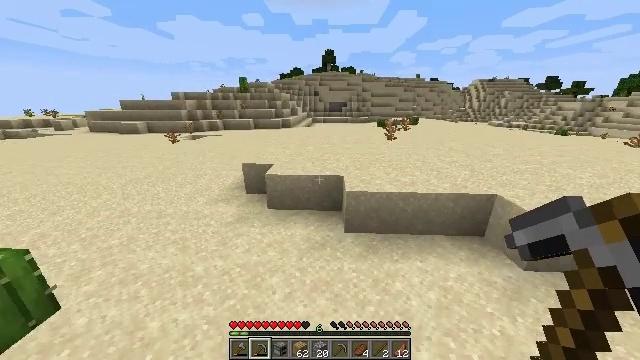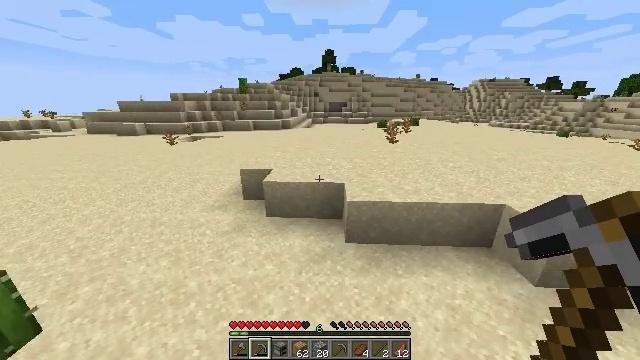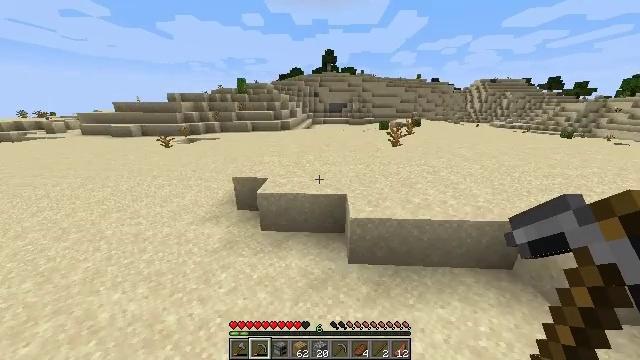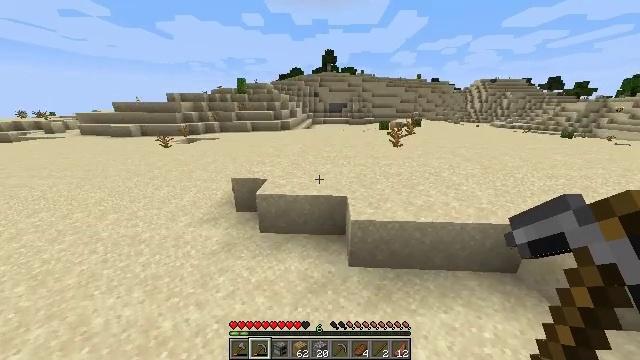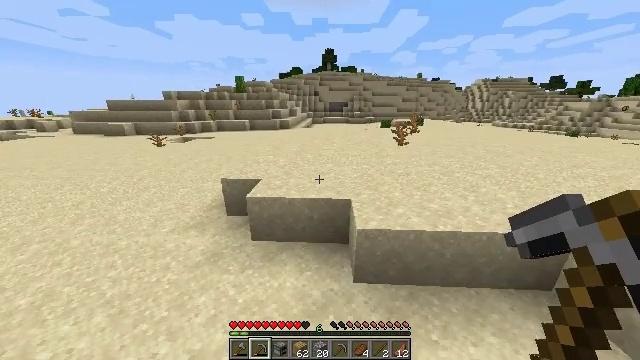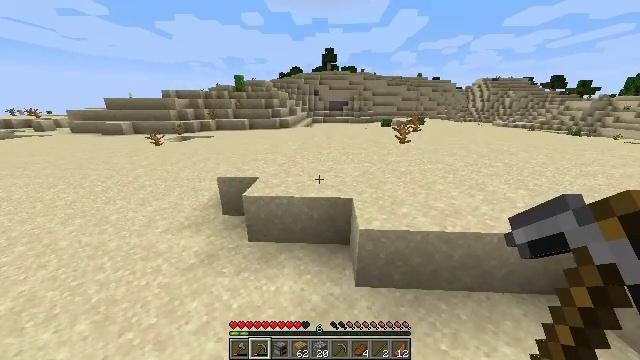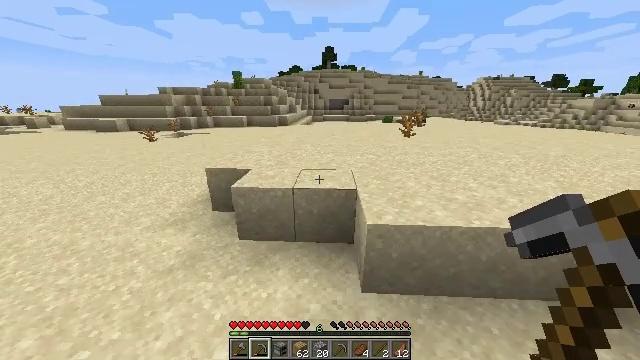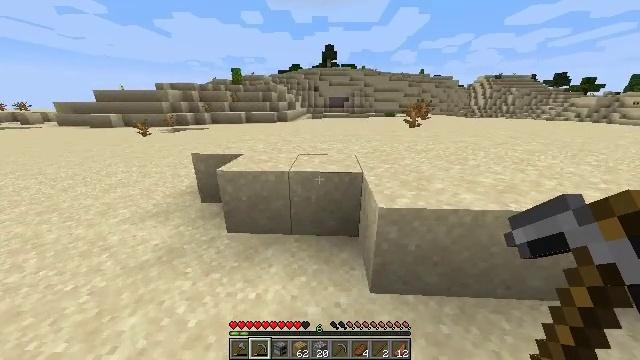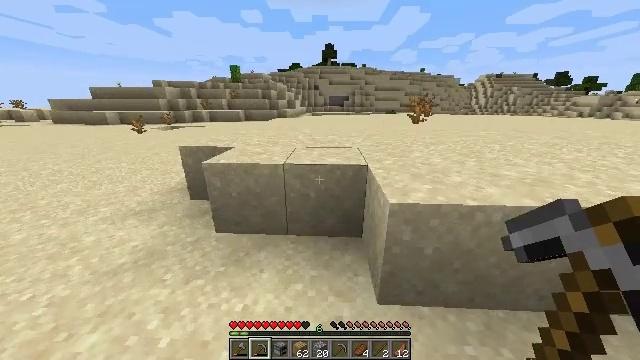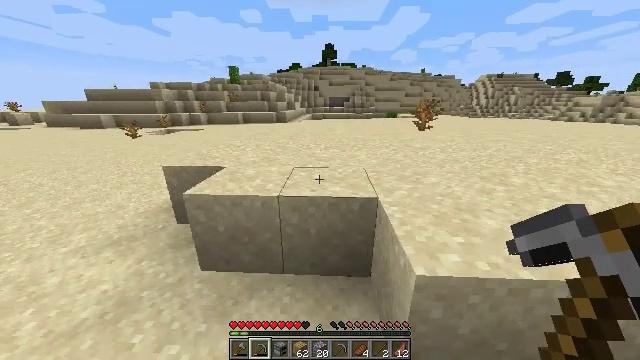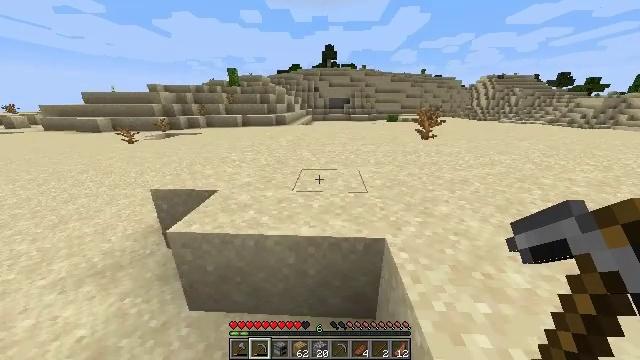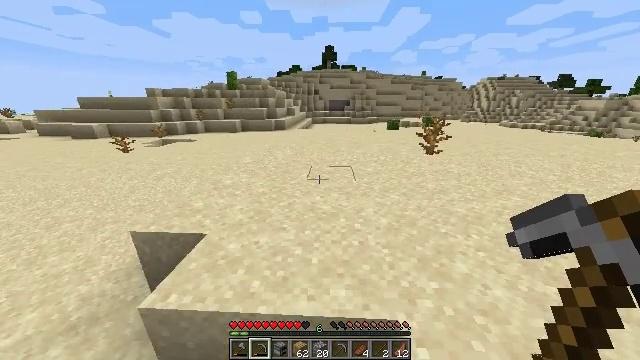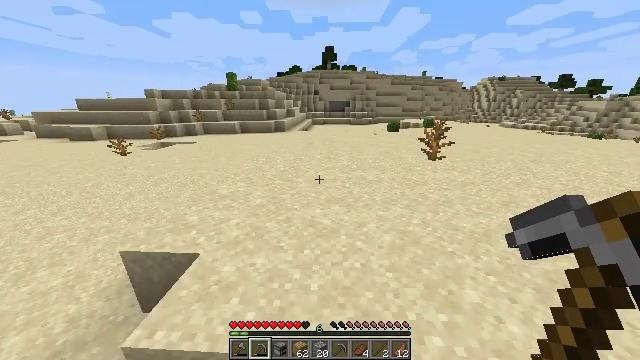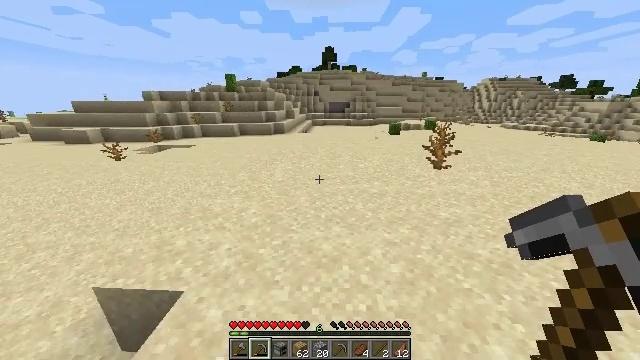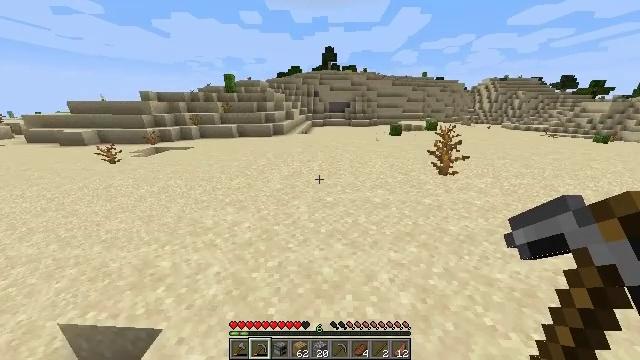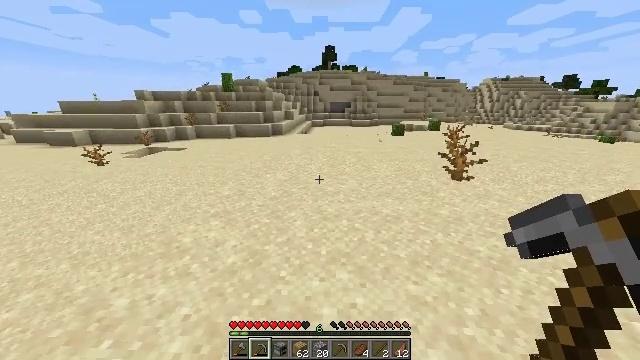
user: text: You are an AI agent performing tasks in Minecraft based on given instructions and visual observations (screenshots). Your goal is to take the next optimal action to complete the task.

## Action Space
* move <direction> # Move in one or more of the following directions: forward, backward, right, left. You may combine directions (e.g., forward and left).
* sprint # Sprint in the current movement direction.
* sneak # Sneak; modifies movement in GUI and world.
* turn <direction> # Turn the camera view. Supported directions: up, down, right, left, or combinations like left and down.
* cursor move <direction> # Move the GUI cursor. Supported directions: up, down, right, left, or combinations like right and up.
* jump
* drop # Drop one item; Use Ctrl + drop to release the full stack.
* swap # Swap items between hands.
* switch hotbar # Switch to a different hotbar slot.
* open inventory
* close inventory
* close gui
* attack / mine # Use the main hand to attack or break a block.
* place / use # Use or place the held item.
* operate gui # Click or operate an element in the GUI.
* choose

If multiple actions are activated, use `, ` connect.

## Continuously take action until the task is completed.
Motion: motion action
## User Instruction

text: Mine the dead bush in the desert.
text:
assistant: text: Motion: move forward, sprint, jump
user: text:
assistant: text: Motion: move forward, sprint, jump
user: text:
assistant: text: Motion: move forward, sprint, jump
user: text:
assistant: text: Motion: move forward, sprint, jump
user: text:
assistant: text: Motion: move forward, sprint, jump
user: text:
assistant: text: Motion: move forward, sprint, jump
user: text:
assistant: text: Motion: move forward, sprint, jump
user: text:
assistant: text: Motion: move forward, sprint, jump
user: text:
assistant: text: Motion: move forward, sprint, jump
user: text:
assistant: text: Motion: move forward, sprint, jump
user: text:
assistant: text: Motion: move forward, sprint, jump
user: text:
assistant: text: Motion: move forward, sprint, jump
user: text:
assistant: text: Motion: move forward, sprint, jump
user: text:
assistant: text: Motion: move forward, sprint, jump
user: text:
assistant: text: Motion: move forward, sprint, jump
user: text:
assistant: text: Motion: move forward, sprint, jump
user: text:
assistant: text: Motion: move forward, sprint, jump
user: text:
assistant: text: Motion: move forward, sprint, jump
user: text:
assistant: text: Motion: move forward, sprint, jump
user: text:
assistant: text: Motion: move forward, sprint, jump
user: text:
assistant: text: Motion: move forward, sprint, jump
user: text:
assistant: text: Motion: move forward, sprint, jump
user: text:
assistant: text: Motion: move forward, sprint, jump
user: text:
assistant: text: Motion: move forward, sprint, jump
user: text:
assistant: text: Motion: move forward, sprint, jump
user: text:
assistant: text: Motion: move forward, sprint, turn left and down, jump
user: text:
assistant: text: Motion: move forward, sprint, turn left and down, jump
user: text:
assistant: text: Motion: move forward, sprint, turn left and down, jump
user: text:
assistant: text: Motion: move forward, jump
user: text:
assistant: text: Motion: move forward, jump